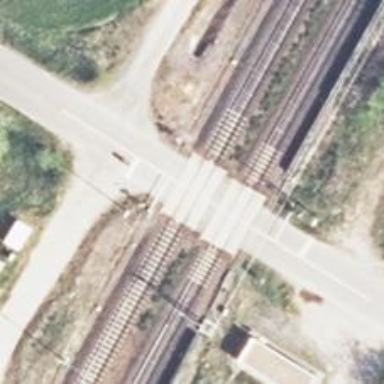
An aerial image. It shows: Level crossing on the railway with lights.